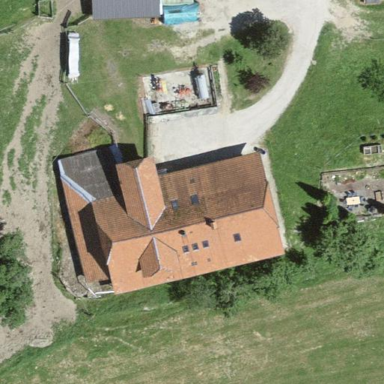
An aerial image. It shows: Farm building.